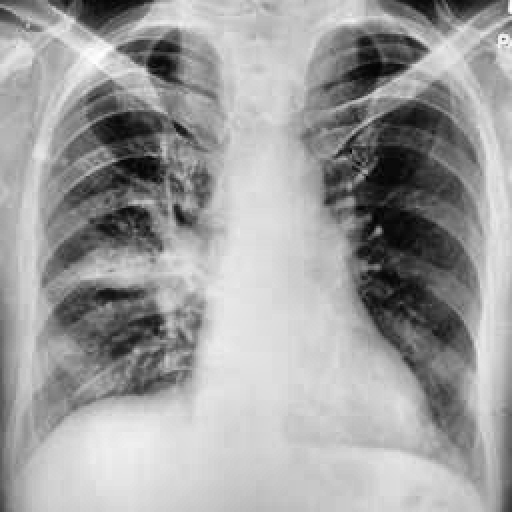
Finding: TUBERCULOSIS